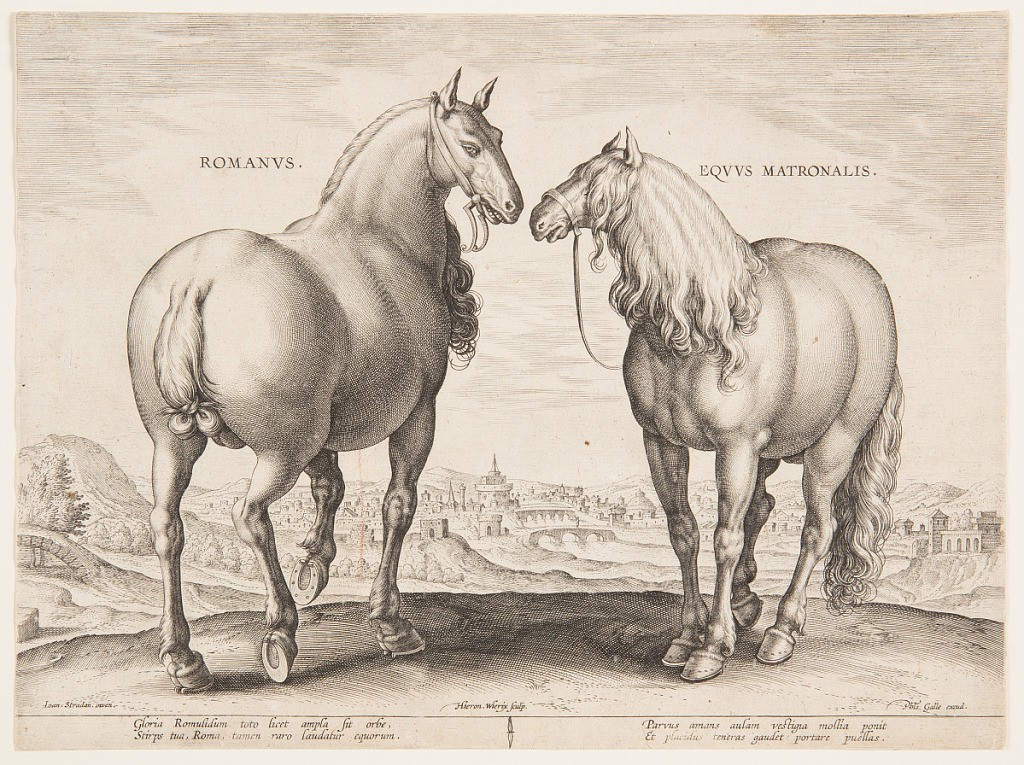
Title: A Roman Horse, from the first set of "Equile Joannis Austriaci"
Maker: Jan van der Straet, called Stradanus, Flemish, 1523–1605
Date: ca. 1575
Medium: Engraving on paper
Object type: Print
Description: A riding horse for ladies.